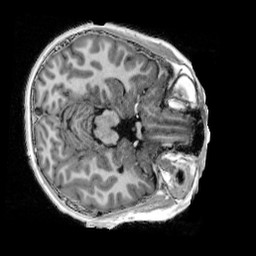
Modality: UNIT1_denoised
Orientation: axial
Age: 10
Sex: male
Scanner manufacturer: siemens
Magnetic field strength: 3 T
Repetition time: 4 s
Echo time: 0.00303 s